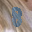
Label: 8